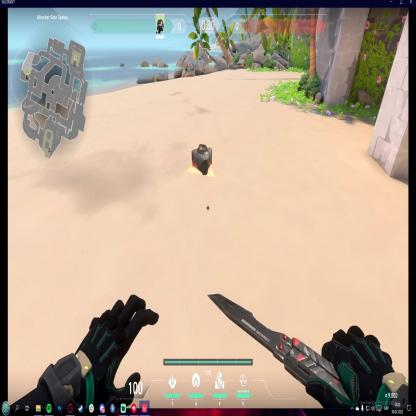
Label: dropped spike